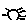
Label: sun